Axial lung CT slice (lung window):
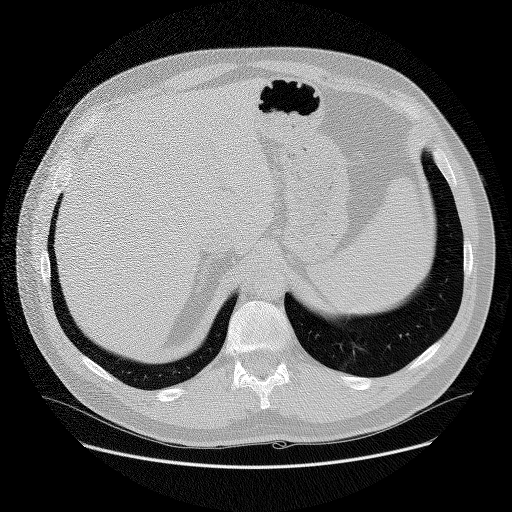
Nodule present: no